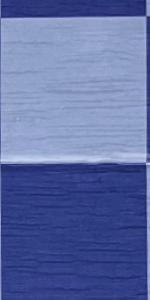
Label: Empty